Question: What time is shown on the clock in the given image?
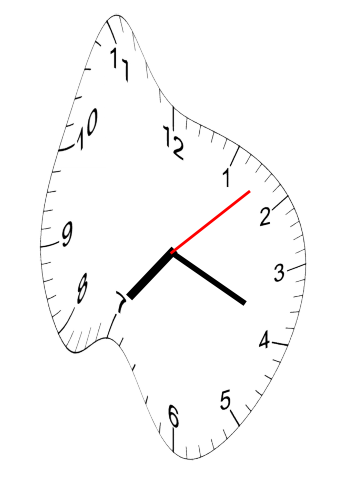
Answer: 07:19:08